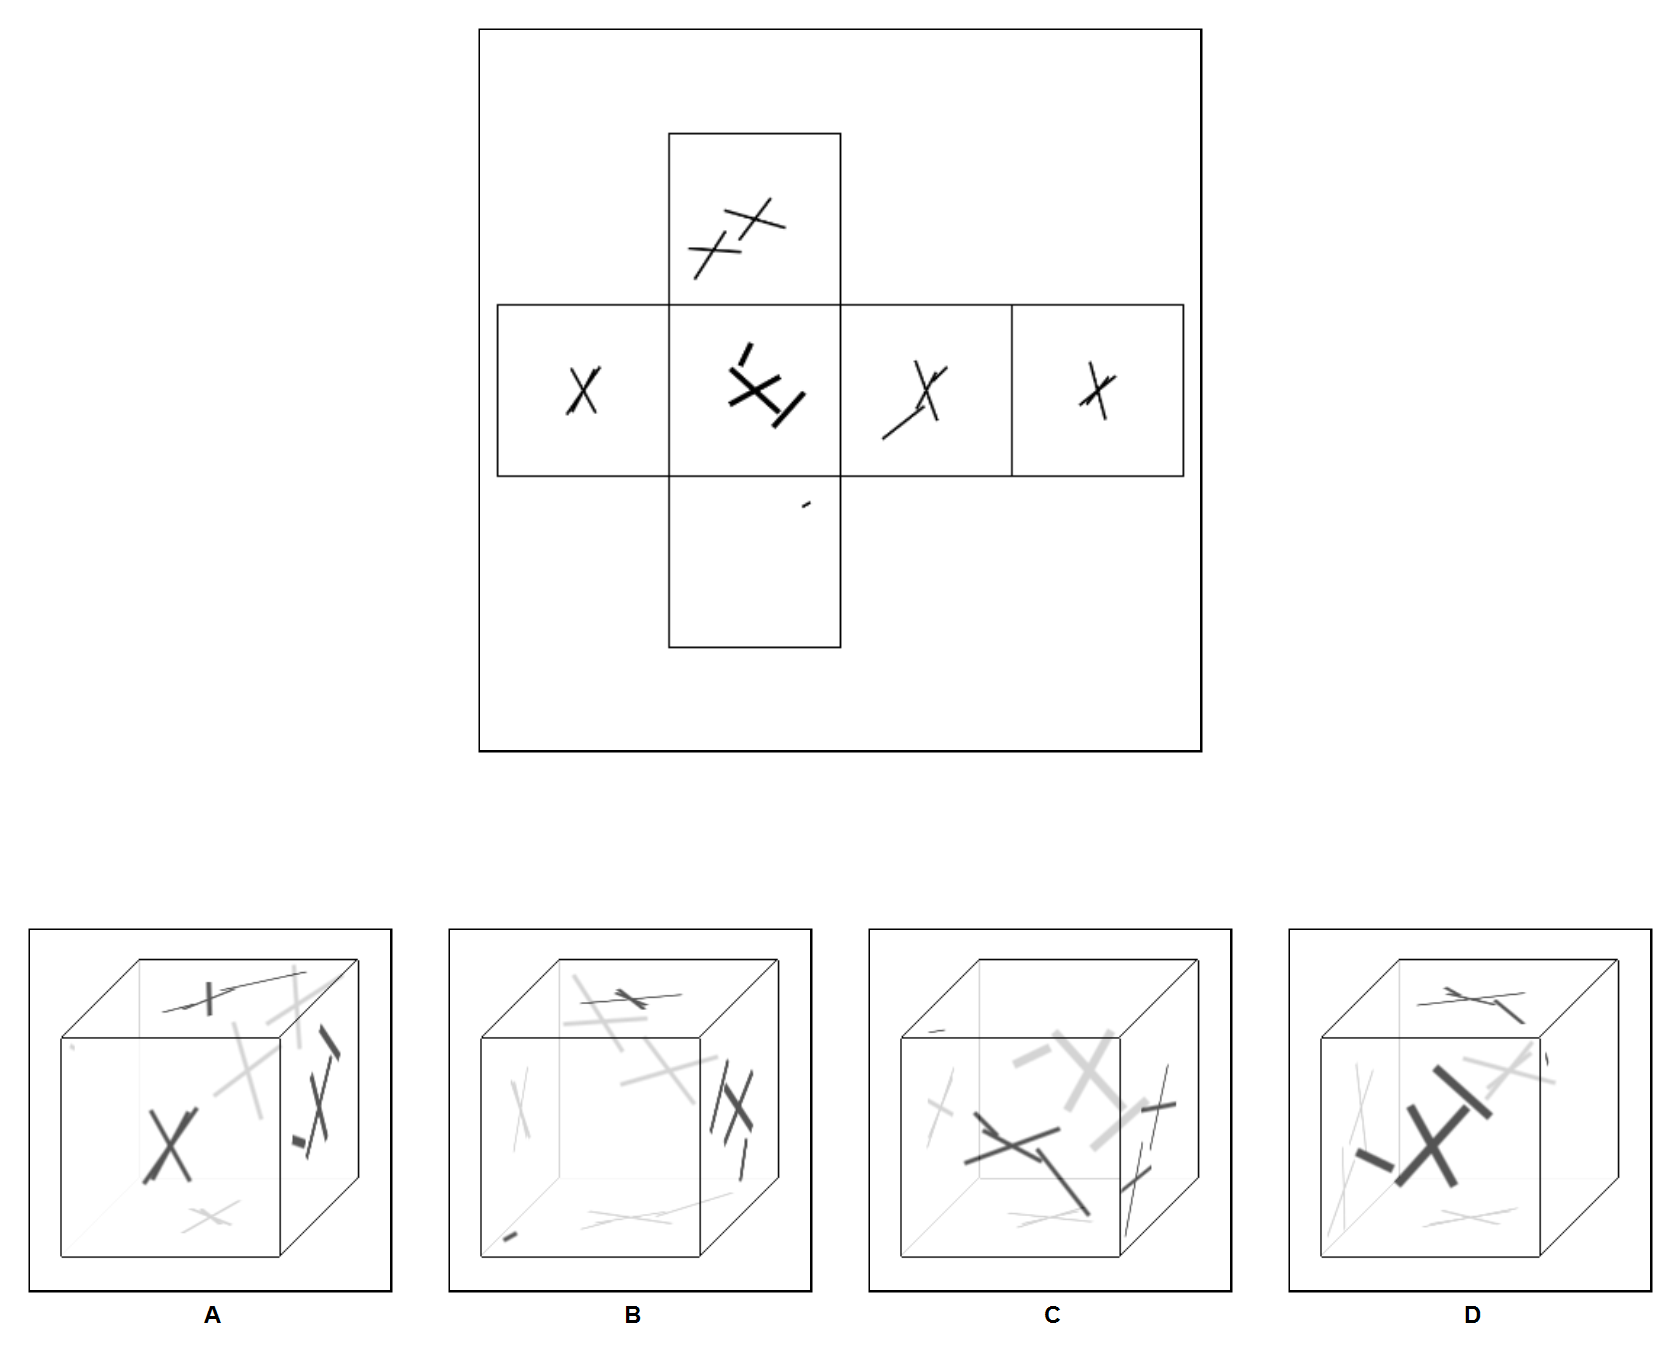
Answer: D